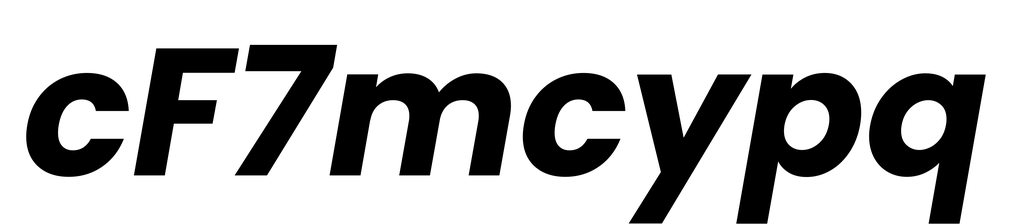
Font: Poppins-BoldItalic